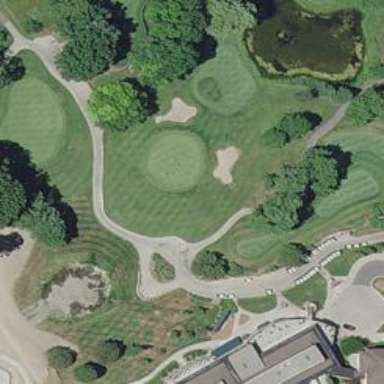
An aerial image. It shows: Golf hole.